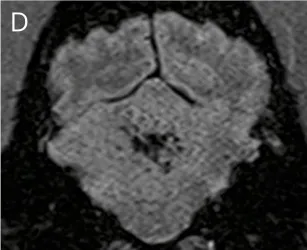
SWI transverse showing signal drop out centrally, consistent with hemorrhage.
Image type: radiology (mri)